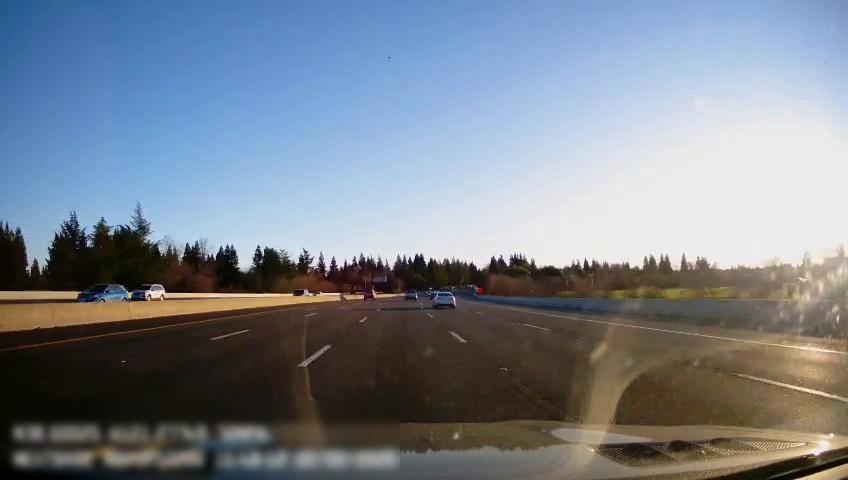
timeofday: Day
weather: Sunny
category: Drivable Space
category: Vehicles | SUV
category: Vehicles | Car
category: Vehicles | Truck
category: Vehicles | SUV
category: Vehicles | SUV
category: Vehicles | SUV
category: Lanes | Alternate Lane
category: Lanes | Alternate Lane
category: Lanes | Current Lane
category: Lanes | Current Lane
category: Lanes | Alternate Lane
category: Lanes | Alternate Lane